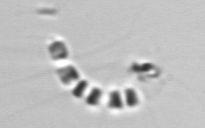
Label: Chaetoceros